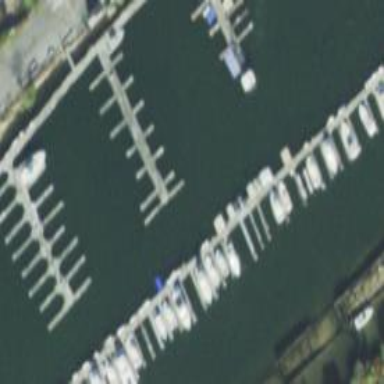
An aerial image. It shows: Man-made pier.